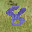
Label: 8